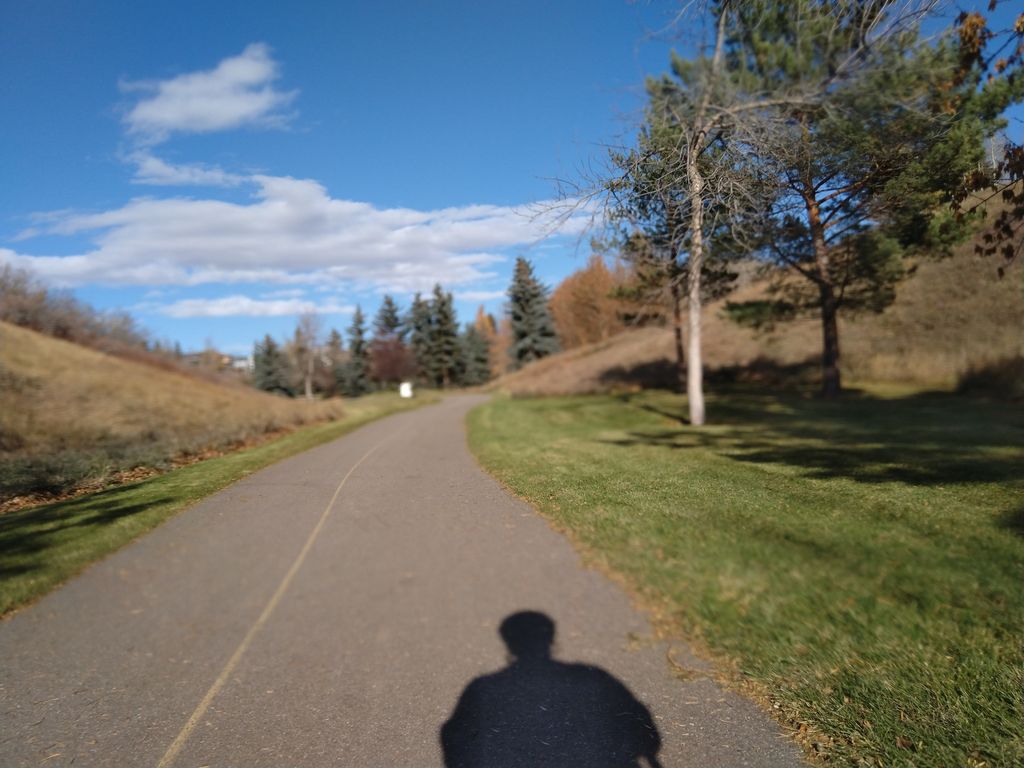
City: calgary